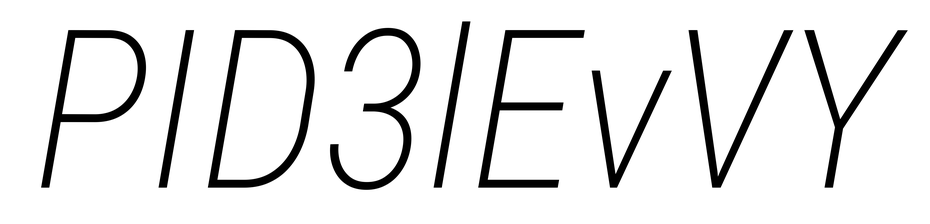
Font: Roboto-Italic_Condensed_ExtraLight_Italic